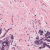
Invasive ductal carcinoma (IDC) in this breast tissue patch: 0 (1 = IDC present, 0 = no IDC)